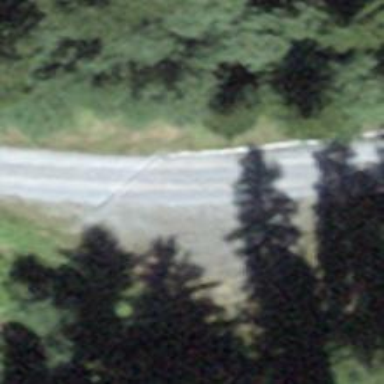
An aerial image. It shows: Passing place on the road.